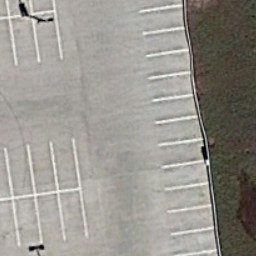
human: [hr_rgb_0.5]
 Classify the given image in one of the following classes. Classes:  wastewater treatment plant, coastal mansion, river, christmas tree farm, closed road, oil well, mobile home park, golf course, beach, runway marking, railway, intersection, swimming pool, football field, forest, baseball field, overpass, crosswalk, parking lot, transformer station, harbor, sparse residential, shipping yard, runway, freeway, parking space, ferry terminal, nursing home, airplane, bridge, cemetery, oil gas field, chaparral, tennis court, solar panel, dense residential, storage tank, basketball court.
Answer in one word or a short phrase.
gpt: parking space